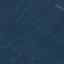
Land use / land cover: Forest